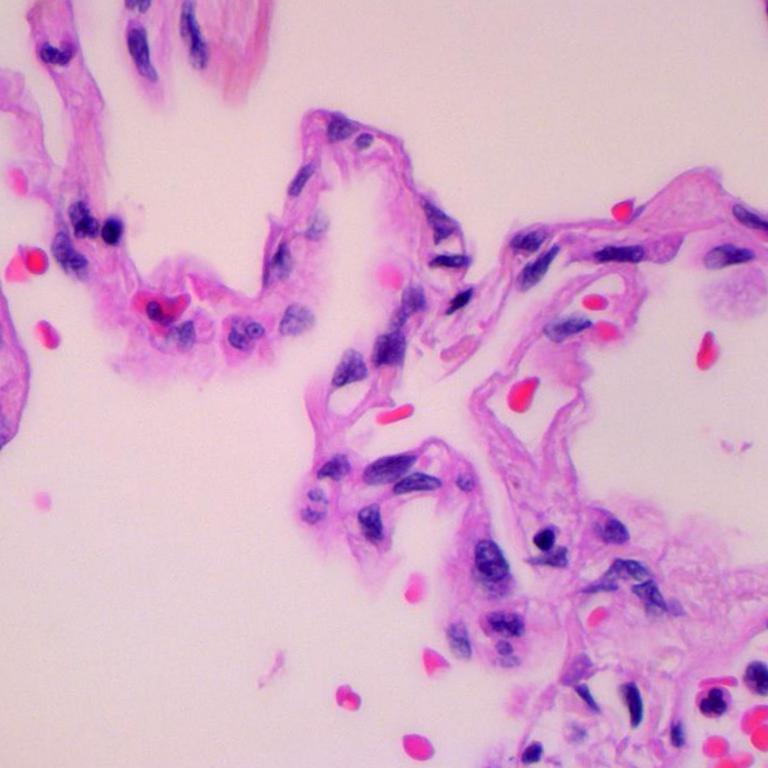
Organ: lung
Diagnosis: benign